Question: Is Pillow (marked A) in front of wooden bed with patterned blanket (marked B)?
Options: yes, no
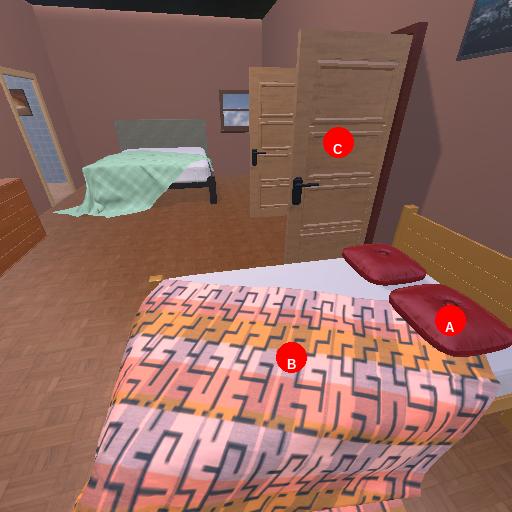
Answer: yes